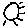
Label: sun